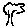
Label: tree